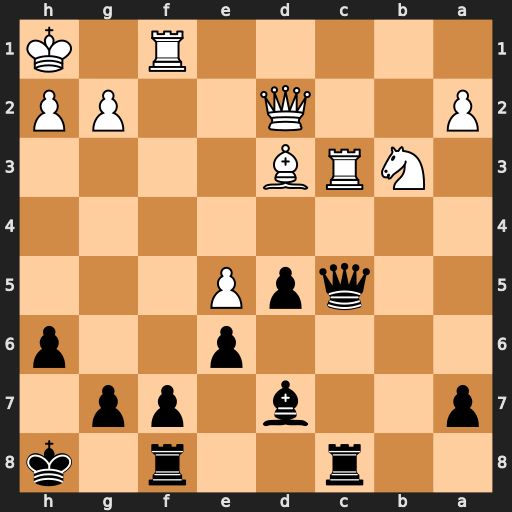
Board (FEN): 2r2r1k/p2b1pp1/4p2p/2qpP3/8/1NRB4/P2Q2PP/5R1K
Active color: b
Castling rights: -
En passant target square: -
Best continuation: Qxc3 Qxc3 Rxc3